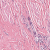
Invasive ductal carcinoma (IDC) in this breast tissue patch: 0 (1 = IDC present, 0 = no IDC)